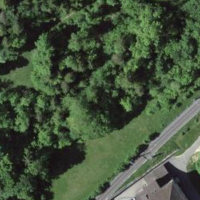
EUNIS habitat code: 52
Species observed at this site:
Corylus avellana
Melica nutans
Phyteuma orbiculare